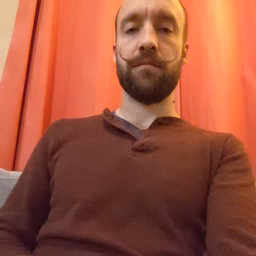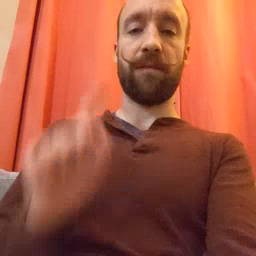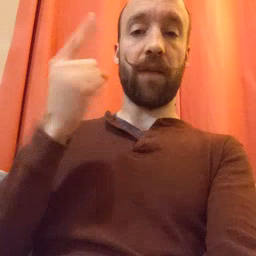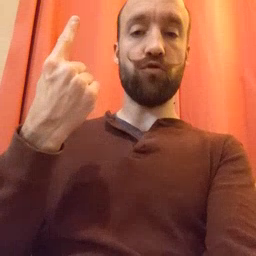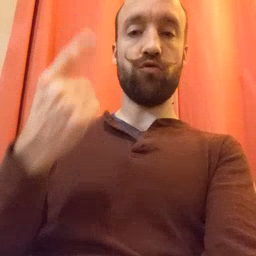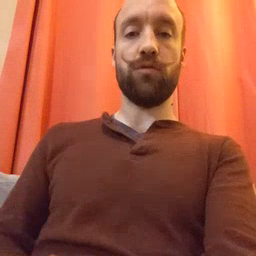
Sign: first